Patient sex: M
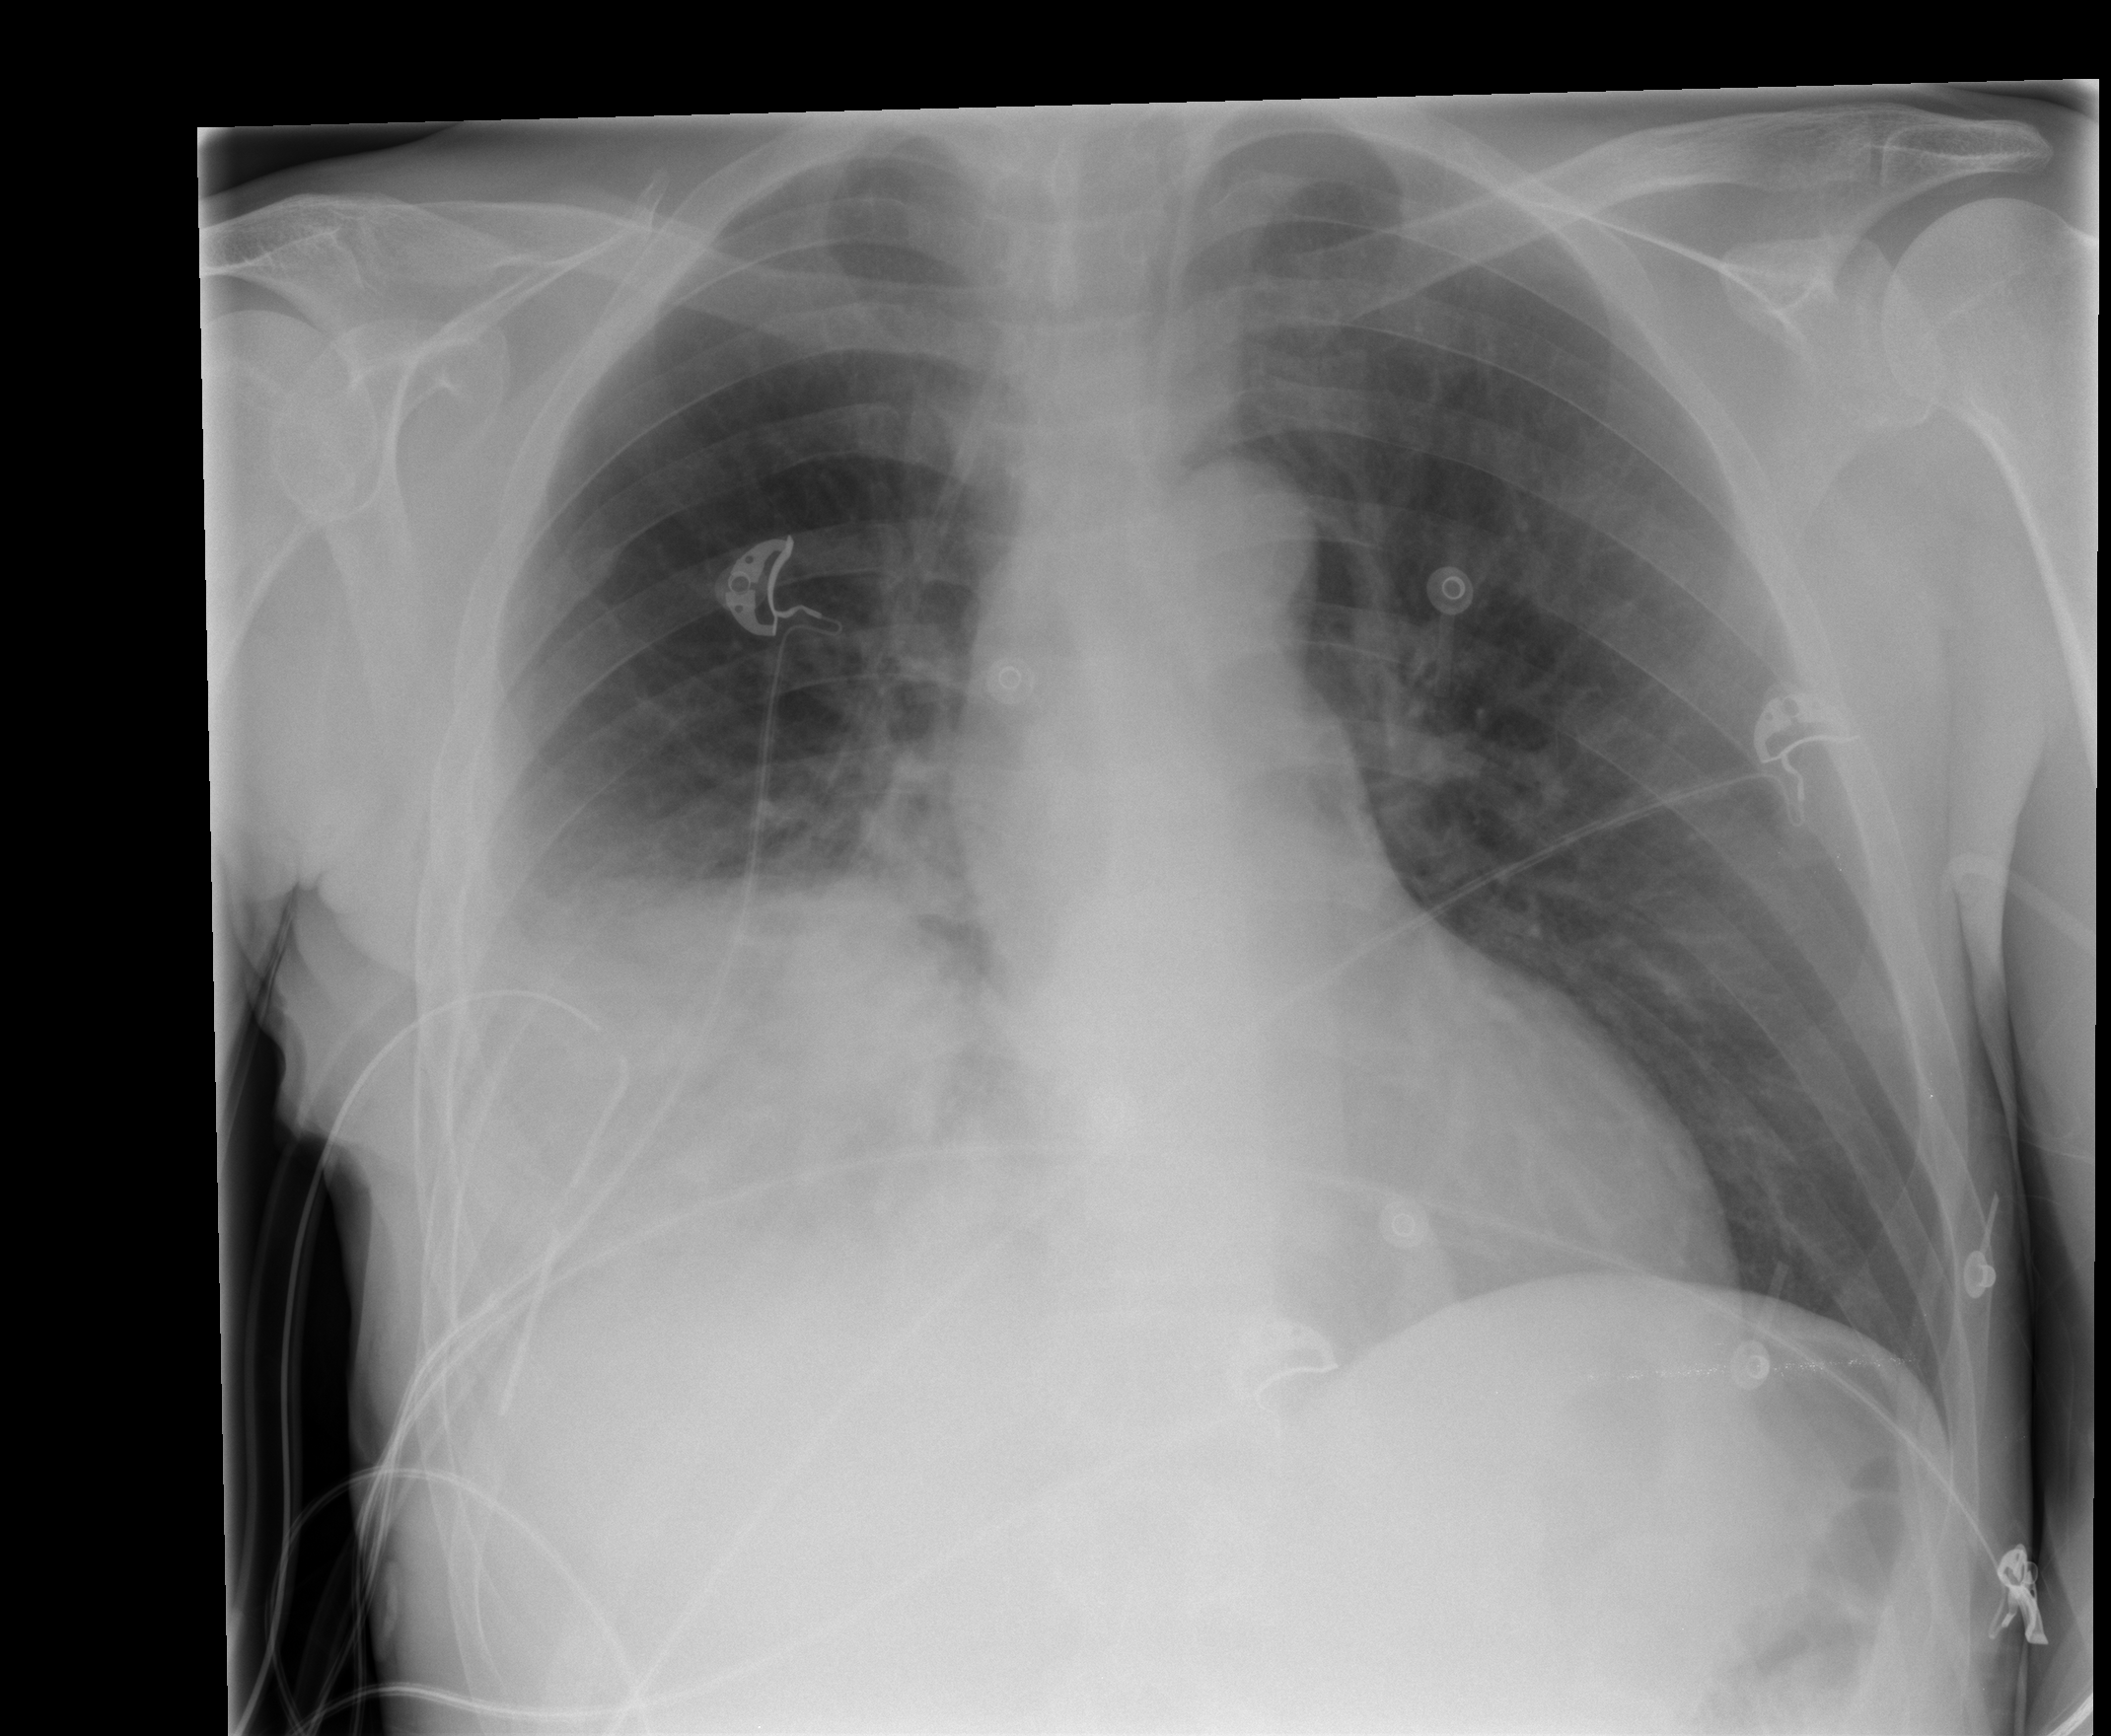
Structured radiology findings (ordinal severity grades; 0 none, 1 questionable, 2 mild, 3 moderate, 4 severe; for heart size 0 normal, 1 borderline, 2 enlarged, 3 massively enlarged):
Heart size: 0
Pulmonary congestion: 0
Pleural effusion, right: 3
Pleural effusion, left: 0
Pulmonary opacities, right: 2
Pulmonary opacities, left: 0
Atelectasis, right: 3
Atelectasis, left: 0